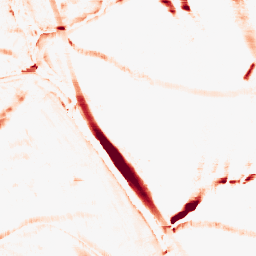
Category: morphological
Decomposition family: morphological_rect
Decomposition parameters: operation: opening
width: 20
height: 10
Upsampling method: bspline
Upsampling parameters: scale: 4
Upsampling scale: 4